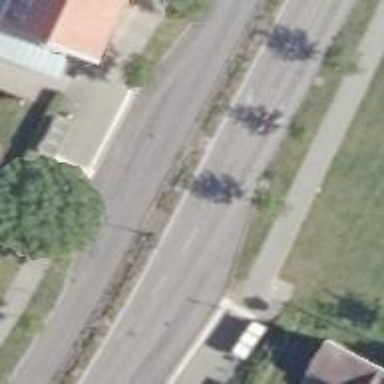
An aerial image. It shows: Bus stop with shelter.